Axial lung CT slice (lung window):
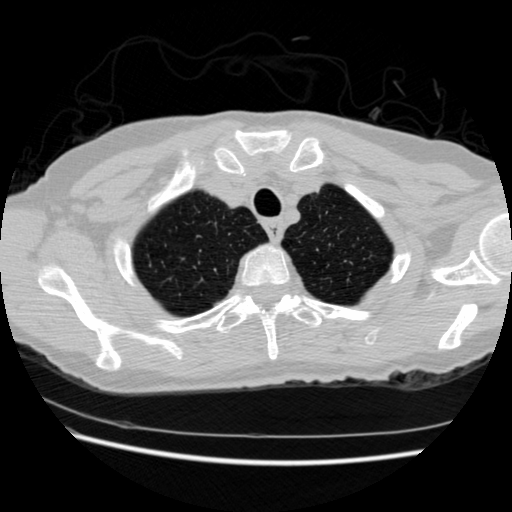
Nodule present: no